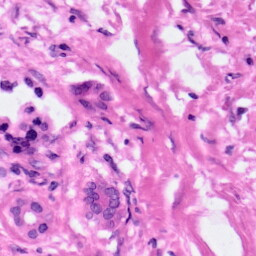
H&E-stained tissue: Pancreatic